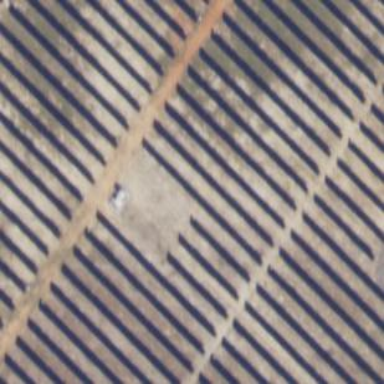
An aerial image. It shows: Solar power generator utilizing photovoltaic technology with solar photovoltaic panels.